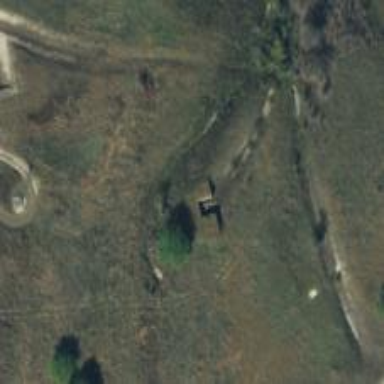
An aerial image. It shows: Military bunker.